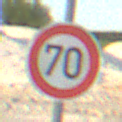
Verkehrszeichen: Geschwindigkeit70
Umgebung: Outdoor, Beach
Tageszeit: SunriseSunset
Wetter: Clear
Licht: Natural
Jahreszeit: NotSpecified
Kontrast: HighContrast